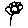
Label: flower